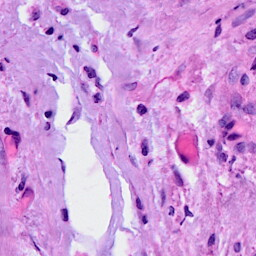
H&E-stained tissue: Breast